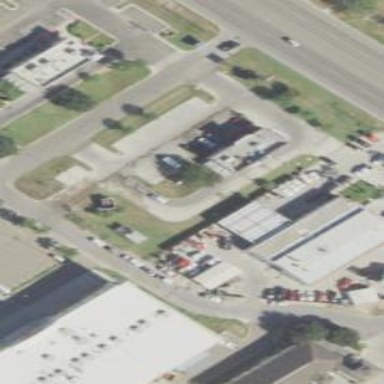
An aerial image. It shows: Building that houses car repair shop.